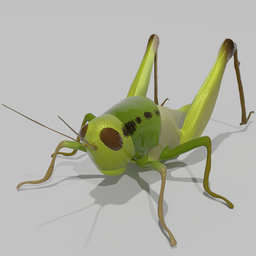
Label: animals